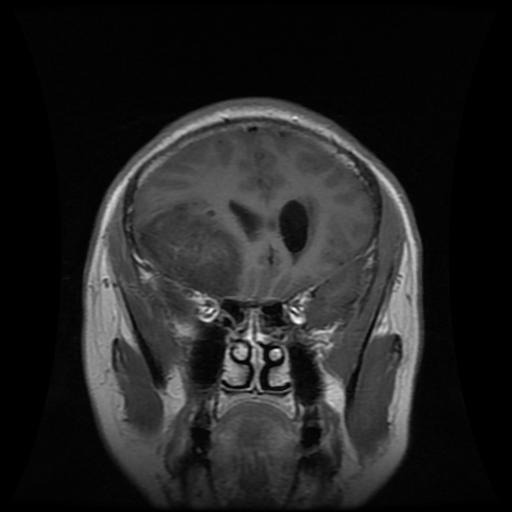
Label: glioma